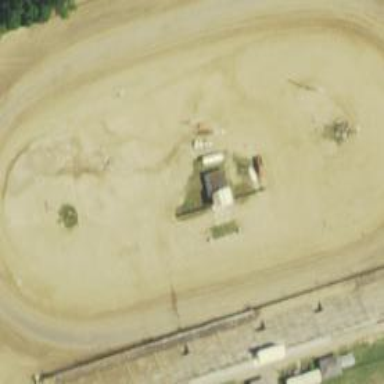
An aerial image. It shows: Dirt raceway.